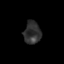
Tissue: skin
Cell type: Epithelial cells
Senescence score: 0.2806
Nuclear area (px): 378
Mean DAPI intensity: 47.884